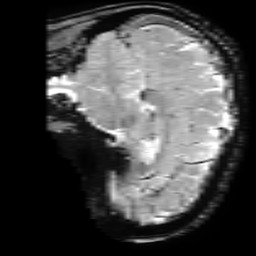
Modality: T2starw
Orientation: sagittal
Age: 26
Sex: male
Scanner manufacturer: ge
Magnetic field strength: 3 T
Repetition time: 0.65 s
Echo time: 0.02 s